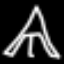
Label: The Eiffel Tower